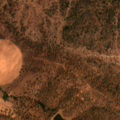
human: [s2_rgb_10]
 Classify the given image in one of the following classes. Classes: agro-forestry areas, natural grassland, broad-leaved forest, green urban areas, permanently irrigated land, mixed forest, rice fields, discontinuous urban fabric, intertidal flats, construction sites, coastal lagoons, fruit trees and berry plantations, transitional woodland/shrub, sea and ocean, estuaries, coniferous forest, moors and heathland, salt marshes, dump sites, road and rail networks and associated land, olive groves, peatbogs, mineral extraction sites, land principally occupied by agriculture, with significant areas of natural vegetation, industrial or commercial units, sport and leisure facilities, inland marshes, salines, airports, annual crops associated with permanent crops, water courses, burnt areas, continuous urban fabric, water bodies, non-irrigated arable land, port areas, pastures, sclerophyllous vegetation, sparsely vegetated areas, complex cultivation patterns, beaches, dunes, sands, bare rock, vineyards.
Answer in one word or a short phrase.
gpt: non-irrigated arable land, agro-forestry areas, broad-leaved forest